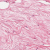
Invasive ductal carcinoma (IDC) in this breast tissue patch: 0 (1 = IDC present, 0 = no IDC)